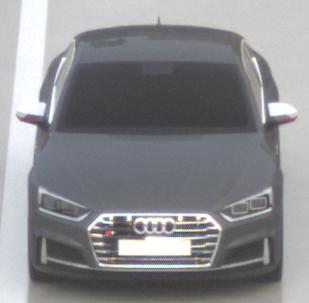
Make: Audi
Model: S5 Sportback
Detailed model: 8T Facelift
Model produced from: 2011
Model produced until: 2016
Doors: 5
Color: gray
Road condition: wet road
Daytime: morning or afternoon
Contrast: low contrast